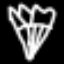
Label: diamond